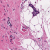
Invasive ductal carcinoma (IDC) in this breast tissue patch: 1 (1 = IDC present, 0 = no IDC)